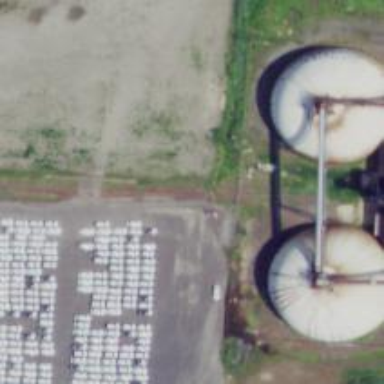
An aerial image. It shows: Unused railway yard.